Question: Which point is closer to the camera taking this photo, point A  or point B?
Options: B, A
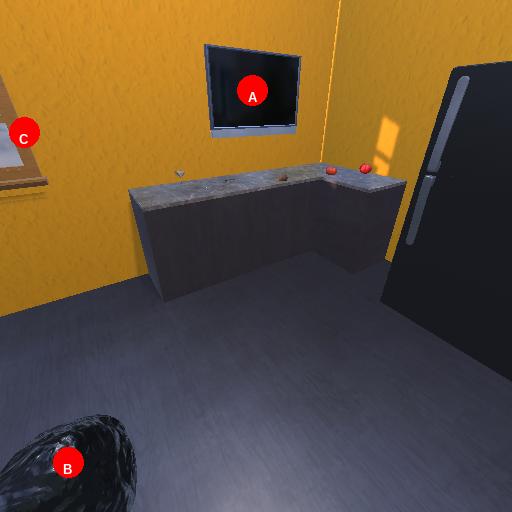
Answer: B